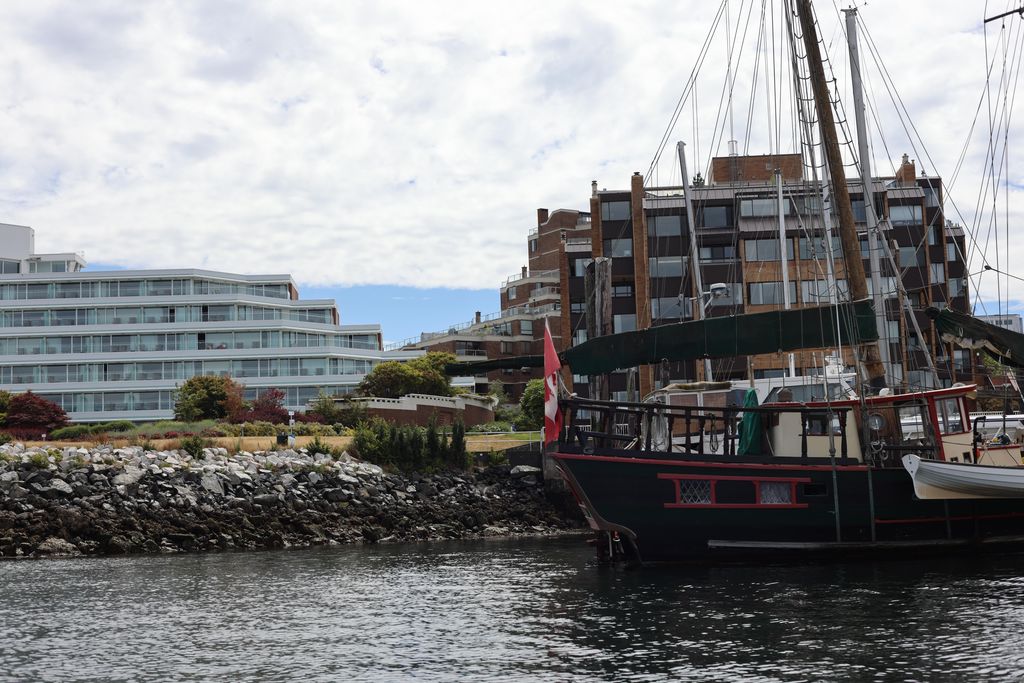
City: victoria